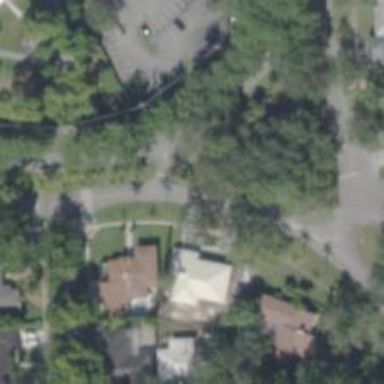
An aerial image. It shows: Residential road with separate asphalt sidewalk.